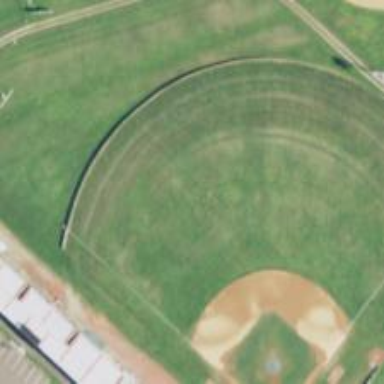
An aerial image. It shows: Baseball pitch for leisure land activities.